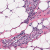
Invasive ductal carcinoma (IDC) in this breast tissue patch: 0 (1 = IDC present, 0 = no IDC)